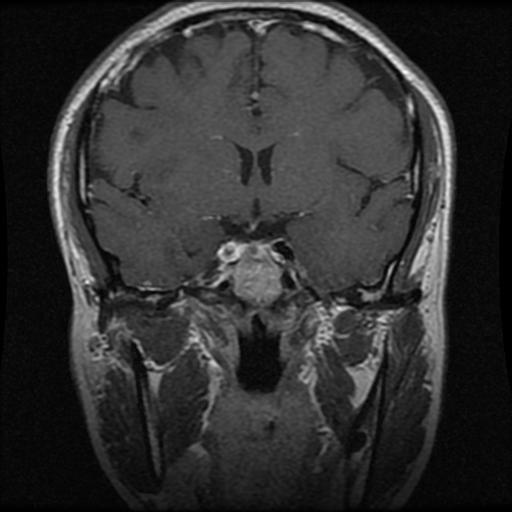
Label: pituitary